I will show an image sequence of human cooking. I have annotated the images with numbered circles. Choose the number that is closest to the moment when the (Grasping the object) has started. You are a five-time world champion in this game. Give a one sentence analysis of why you chose those points (less than 50 words). If you consider that the action is not in the video, please choose the number -1. Provide your answer at the end in a json file of this format: {"points": []}
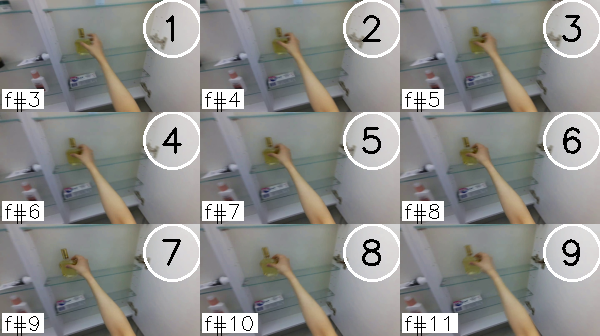
Frame 3 shows the clearest moment of hand-object contact.
{"points": [3]}